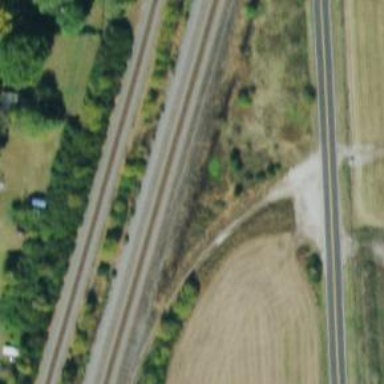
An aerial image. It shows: Railway siding with rails.